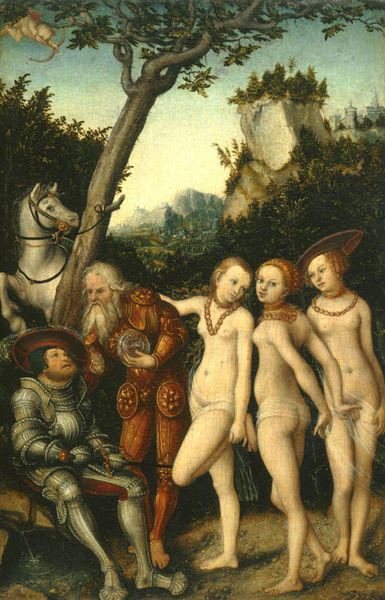
Titel: Urteil des Paris
Künstler: Lucas d. Ä. Cranach
Standort: Karlsruhe
Institution: Staatliche Kunsthalle Karlsruhe
Schlagwörter: blue, hat, men, red, soldier, sword, white, women, dark, female, friends, girls, gold, gray, green, ladies, old, painting, seated, talking, three, woman, brown, wood, silver, angel, cliff, man, naked, nude, nudity, sky, tree, hill, mountain, water, horizon, trees, armor, armour, brave, drapes, feet, knight, forest, light, night, shadow, silk, hats, beard, necklace, cliffs, cherub, cupid, city, royal, arms, leaves, trunk, buildings, ground, legs, horse, breasts, ginger, pearls, rich, arrow, bow, rest, towers, halo, vista, jewelry, wealthy, knights, bare feet, naked women, hi, hourse, amor, white hair, g, transparent, stretching, rennisance, buttocks, beads, mideval, stallion, necklaces, nude women, pebbles, lukas chranach, red armor, sk7, golden beads, thee, necklac, ebeads, neck;ace